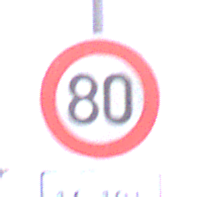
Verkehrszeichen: Geschwindigkeit80
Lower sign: ZeitangabenOhneBeschraenkungAufWochentage1
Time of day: MorningAfternoon
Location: Outdoor (Nature)
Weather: Overcast
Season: NotSpecified
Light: Natural